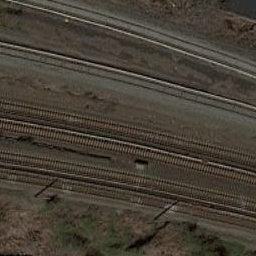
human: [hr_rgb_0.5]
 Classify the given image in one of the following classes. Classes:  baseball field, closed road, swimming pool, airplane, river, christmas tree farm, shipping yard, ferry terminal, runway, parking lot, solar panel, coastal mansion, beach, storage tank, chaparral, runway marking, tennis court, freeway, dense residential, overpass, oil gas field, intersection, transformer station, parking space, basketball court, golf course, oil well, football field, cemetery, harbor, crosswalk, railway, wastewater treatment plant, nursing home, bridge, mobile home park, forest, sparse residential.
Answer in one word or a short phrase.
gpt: railway